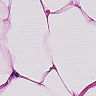
Metastatic tissue present: no